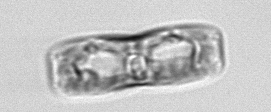
Label: pennate_morphotype1